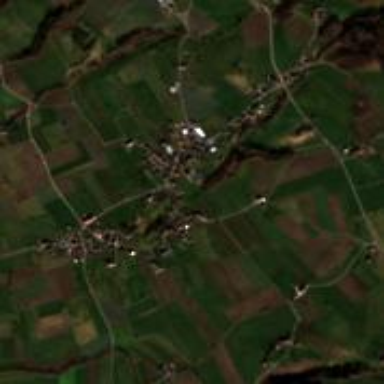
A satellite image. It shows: Village.